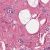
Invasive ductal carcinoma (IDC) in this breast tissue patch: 0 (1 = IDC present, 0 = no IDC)